【题型】选择题　【知识点】解析几何　【难度】easy
如图，在平面直角坐标系中，$\triangle ABC$ 绕某点逆时针旋转 $90^\circ$ 得到 $\triangle A'B'C'$，则旋转中心是点（ \quad ）

\vspace{0.5cm}

\noindent A. \ $O$ \hspace{3cm} B. \ $M$ \hspace{3cm} C. \ $N$ \hspace{3cm} D. \ 无法确定
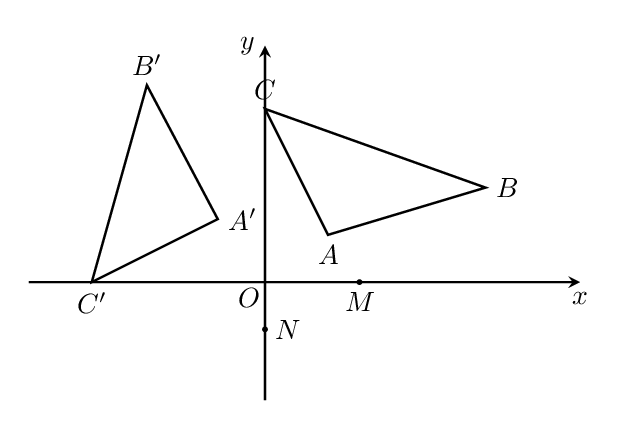
【解答】
\noindent \textcolor{red}{\textbf{【答案】A}}

\noindent \textcolor{red}{\textbf{【分析】}本题考查了坐标与图形变化-旋转：理解旋转中心为对应点的垂直平分线的交点是解决问题的关键. 作 $AA'$ 和 $CC'$ 的垂直平分线，它们的交点为 $O$ 点，从而可判断旋转中心为点 $O$.}

\noindent \textcolor{red}{\textbf{【详解】}解：如图，$\triangle ABC$ 绕 $O$ 点逆时针旋转 $90^\circ$ 得到 $\triangle A'B'C'$.}

\noindent \textcolor{red}{故选：A.}

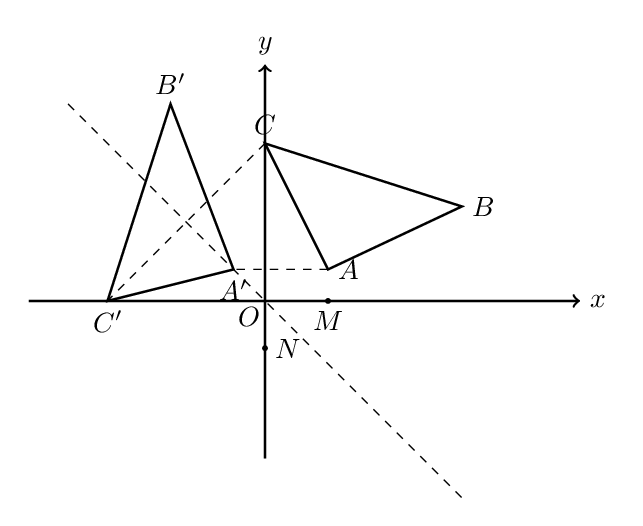